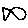
Label: fish